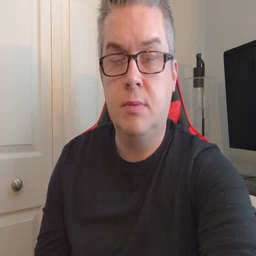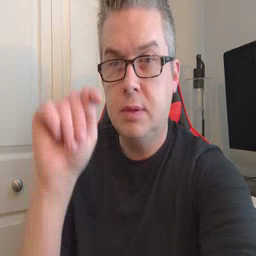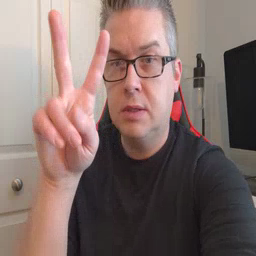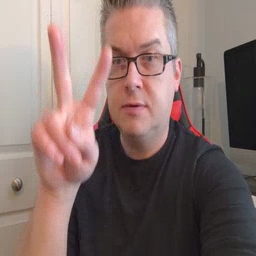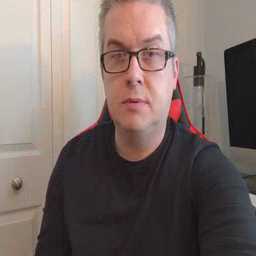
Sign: TV